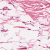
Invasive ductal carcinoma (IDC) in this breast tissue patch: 0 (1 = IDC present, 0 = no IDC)